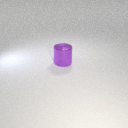
large purple metal cylinder